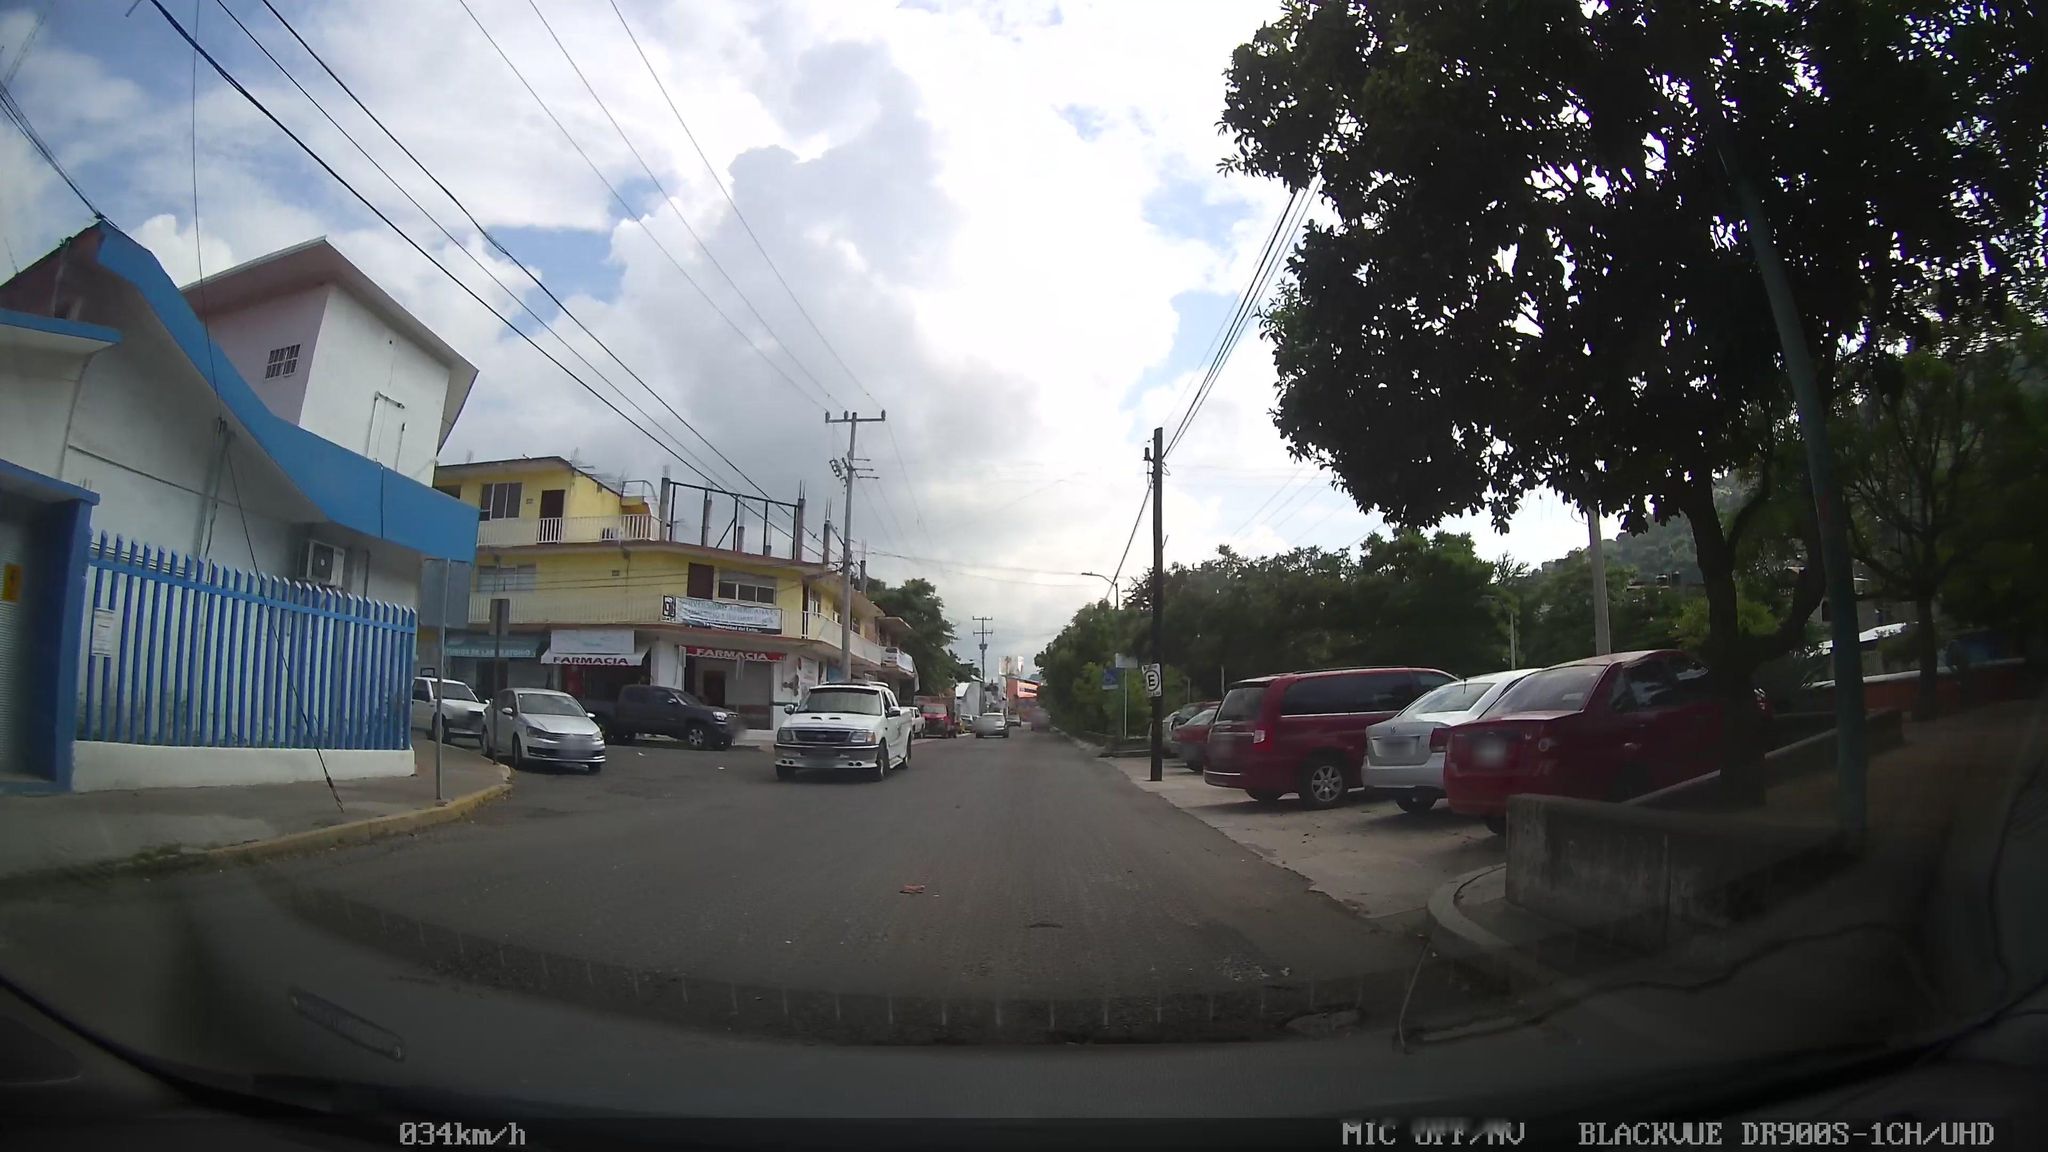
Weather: cloudy
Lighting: day
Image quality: good
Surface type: driving surface
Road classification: secondary
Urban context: dense urban cluster
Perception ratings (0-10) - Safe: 2.3, Lively: 5.46, Beautiful: 3.66, Boring: 5.11, Depressing: 4.94, Wealthy: 1.06